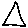
Label: triangle